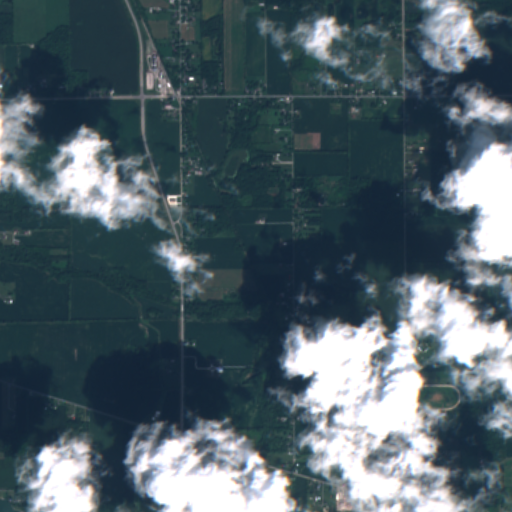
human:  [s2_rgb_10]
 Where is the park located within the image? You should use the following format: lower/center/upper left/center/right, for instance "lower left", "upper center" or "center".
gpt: The park is located in the lower right of the image.
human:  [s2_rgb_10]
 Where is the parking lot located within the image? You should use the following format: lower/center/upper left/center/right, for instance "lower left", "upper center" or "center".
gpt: The parking lot is located in the lower right of the image.
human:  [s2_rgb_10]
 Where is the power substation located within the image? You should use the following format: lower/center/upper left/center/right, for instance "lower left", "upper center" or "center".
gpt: The power substation is located in the lower center of the image.
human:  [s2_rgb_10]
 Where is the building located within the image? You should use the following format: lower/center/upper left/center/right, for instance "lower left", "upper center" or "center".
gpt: The building is located in the lower right of the image.
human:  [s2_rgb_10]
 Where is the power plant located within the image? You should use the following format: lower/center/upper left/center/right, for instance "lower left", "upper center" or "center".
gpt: There is no power plant in the image.